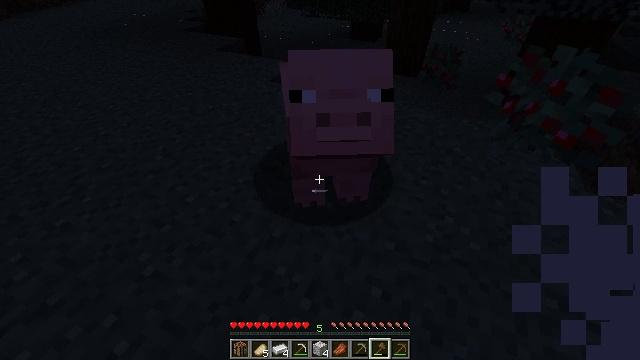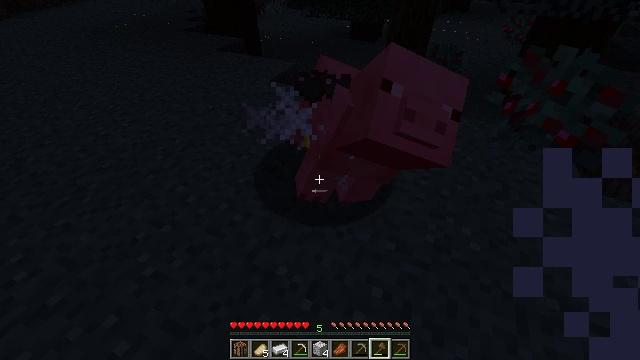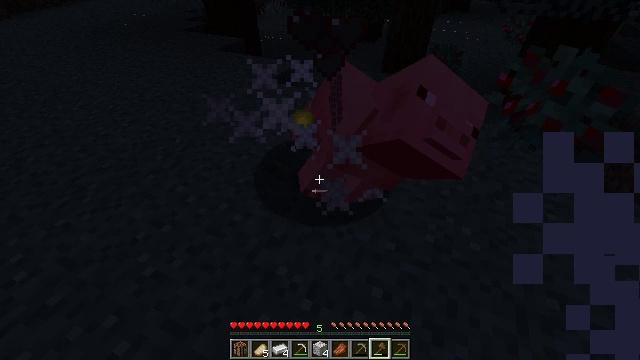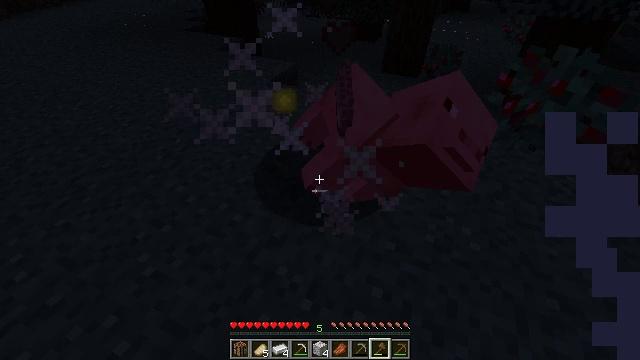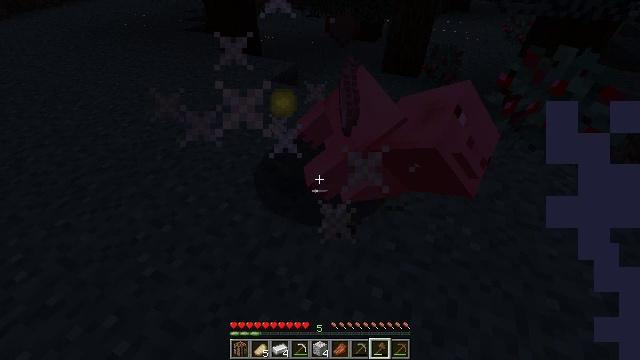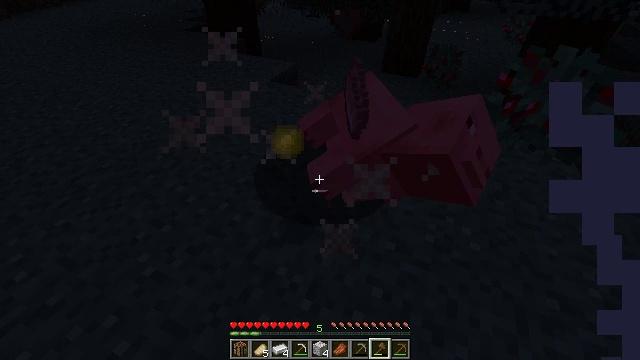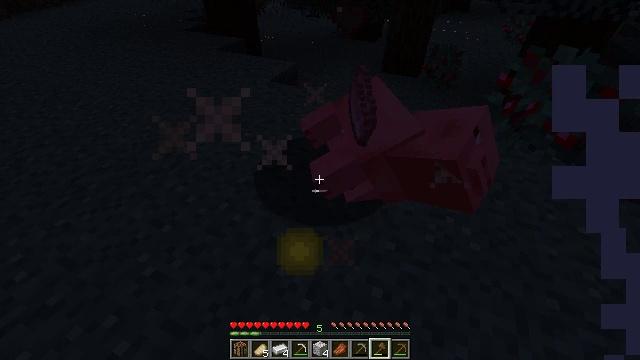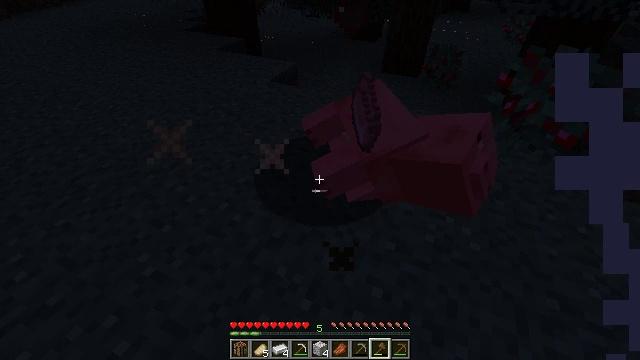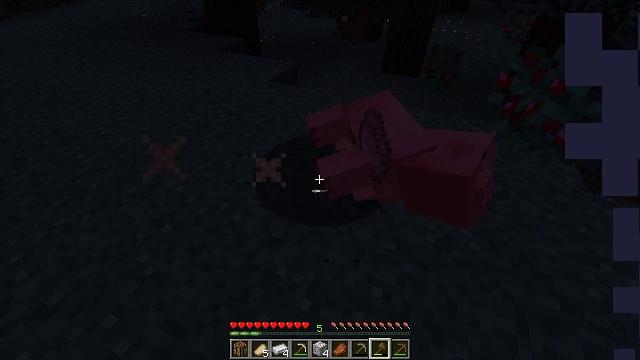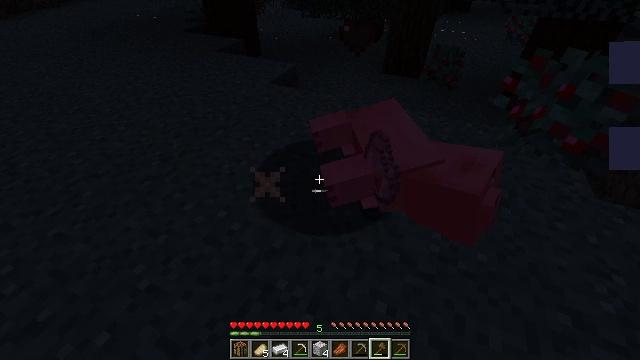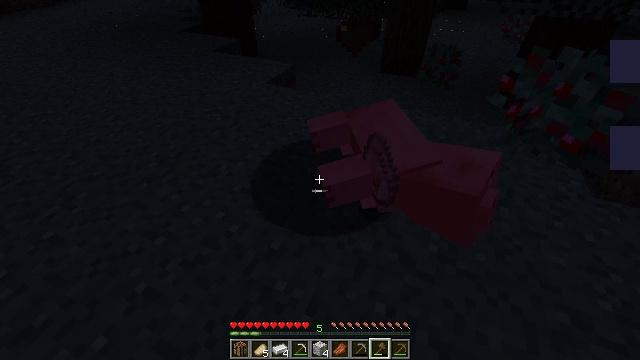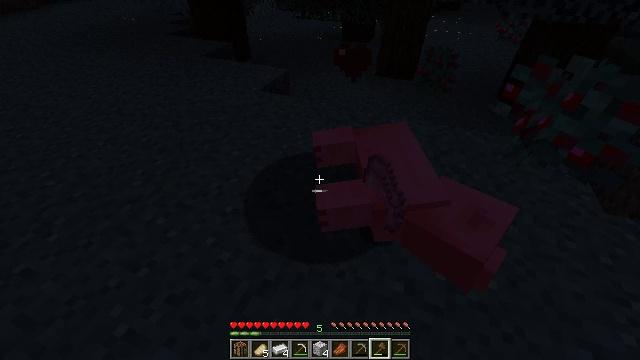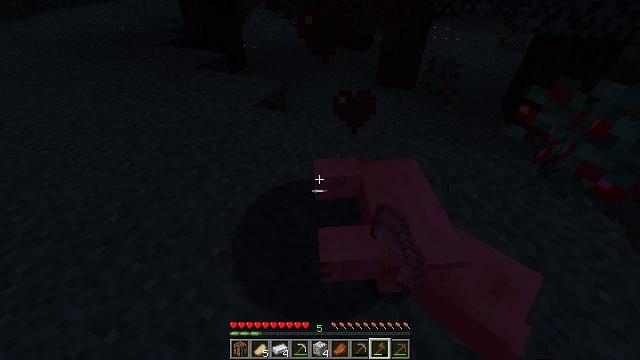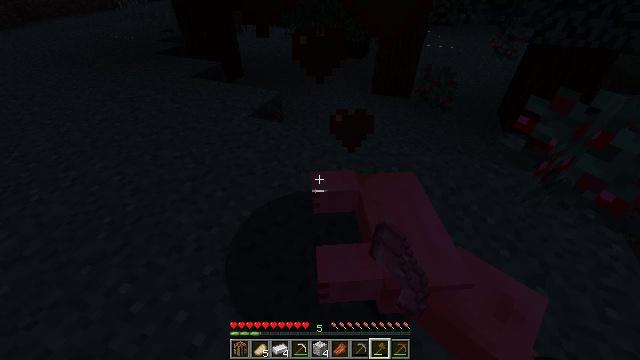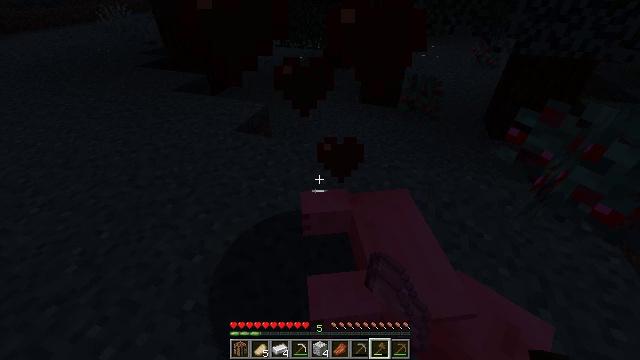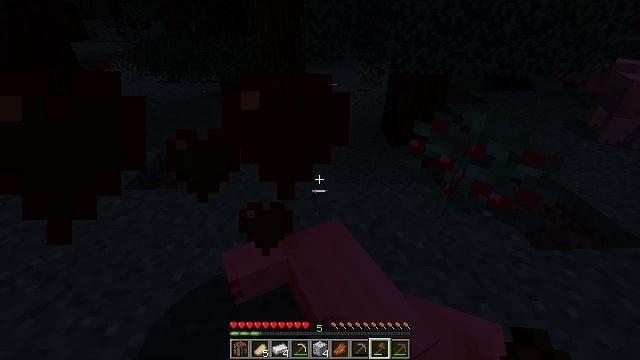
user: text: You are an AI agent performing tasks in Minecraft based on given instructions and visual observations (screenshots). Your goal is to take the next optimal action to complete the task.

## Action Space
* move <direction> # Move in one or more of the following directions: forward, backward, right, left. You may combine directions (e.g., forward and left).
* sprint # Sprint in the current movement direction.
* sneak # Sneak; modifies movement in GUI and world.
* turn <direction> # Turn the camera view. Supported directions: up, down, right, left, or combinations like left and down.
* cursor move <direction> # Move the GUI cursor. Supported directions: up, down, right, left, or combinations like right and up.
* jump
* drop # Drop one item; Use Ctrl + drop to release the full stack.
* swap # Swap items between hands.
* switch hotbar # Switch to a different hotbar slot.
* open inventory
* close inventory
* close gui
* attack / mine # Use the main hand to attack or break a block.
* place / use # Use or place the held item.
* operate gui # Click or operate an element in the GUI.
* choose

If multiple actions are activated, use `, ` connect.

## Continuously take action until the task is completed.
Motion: motion action
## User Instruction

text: Harvest sweet berries by mining the bush.
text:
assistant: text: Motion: attack / mine
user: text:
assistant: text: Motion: attack / mine
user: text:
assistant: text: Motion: no_op
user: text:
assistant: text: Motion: no_op
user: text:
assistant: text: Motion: no_op
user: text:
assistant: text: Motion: no_op
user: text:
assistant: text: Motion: no_op
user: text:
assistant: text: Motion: no_op
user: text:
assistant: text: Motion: move forward
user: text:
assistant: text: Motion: move forward
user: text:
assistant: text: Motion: move forward, turn right
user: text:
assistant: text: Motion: move forward
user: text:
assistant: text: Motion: move forward, turn up
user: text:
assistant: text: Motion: move forward, turn right and up
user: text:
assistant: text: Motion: move forward, turn right and up
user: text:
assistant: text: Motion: turn right and up
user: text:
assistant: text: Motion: turn right
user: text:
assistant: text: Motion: turn right
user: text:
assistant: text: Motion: no_op
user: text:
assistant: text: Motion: turn left
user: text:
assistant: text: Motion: turn left and down
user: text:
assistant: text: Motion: turn left and down
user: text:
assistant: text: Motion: attack / mine
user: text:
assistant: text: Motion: attack / mine
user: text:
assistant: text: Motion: turn left, attack / mine
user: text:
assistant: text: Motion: turn left and up, attack / mine
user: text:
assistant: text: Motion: turn left and up
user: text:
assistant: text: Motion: no_op
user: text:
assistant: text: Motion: no_op
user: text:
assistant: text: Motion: move forward